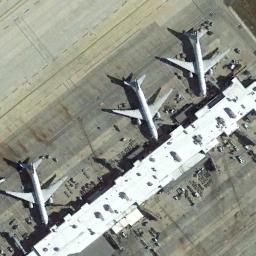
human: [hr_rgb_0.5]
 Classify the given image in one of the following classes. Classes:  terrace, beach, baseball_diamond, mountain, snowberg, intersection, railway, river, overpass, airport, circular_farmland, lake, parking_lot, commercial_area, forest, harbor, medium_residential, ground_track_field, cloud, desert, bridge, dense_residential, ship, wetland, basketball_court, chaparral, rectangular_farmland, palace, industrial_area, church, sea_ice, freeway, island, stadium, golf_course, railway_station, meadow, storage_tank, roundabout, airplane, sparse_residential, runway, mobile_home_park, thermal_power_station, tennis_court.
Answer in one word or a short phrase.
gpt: airplane